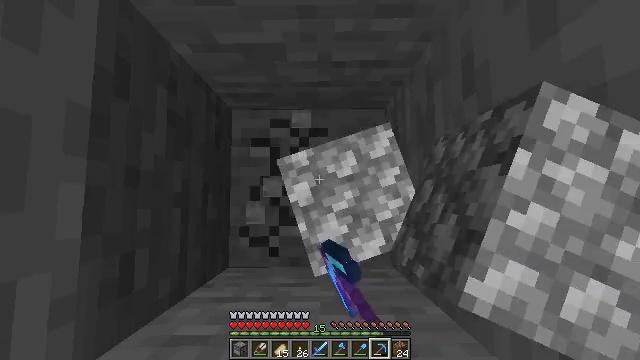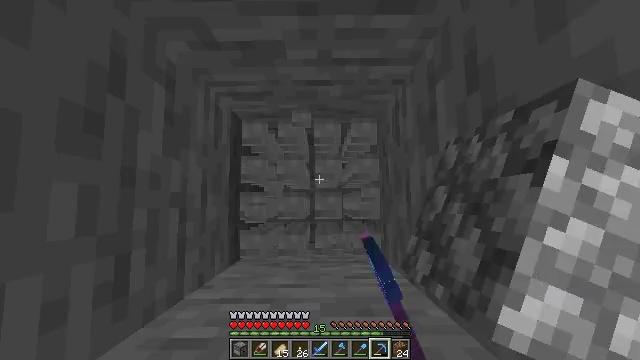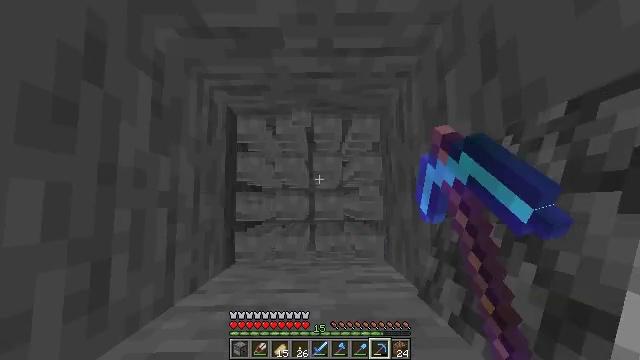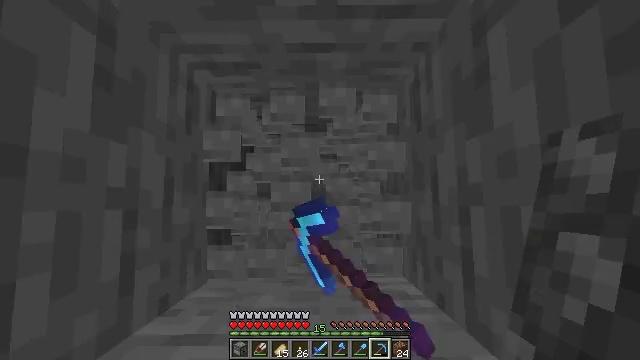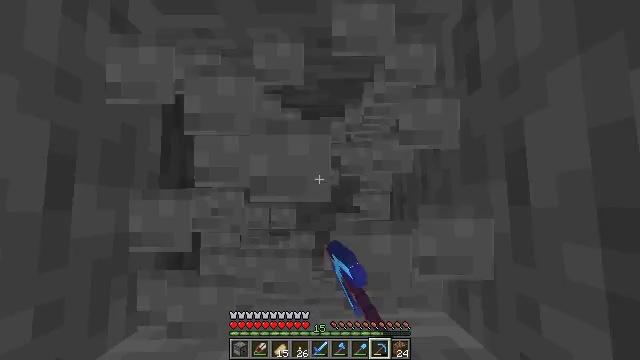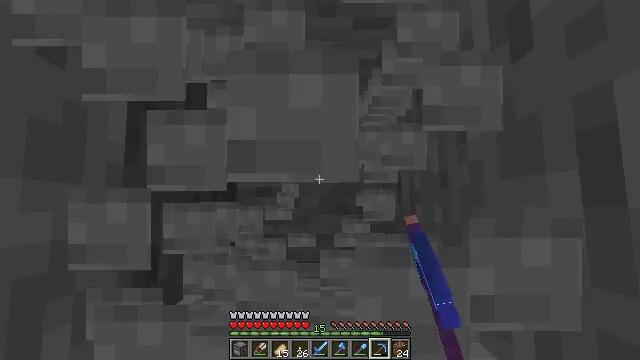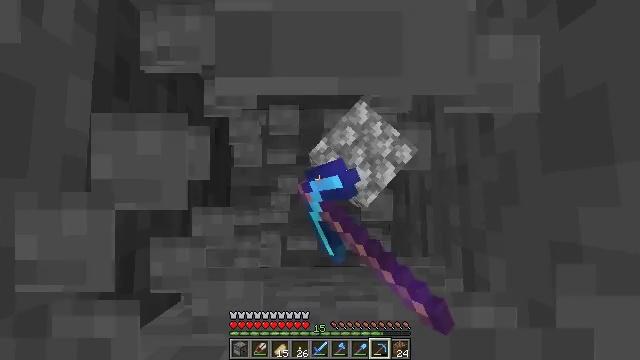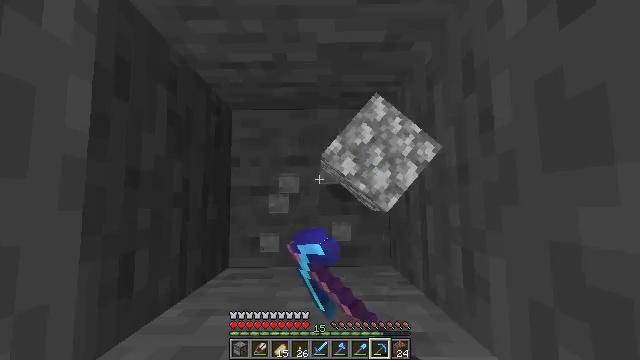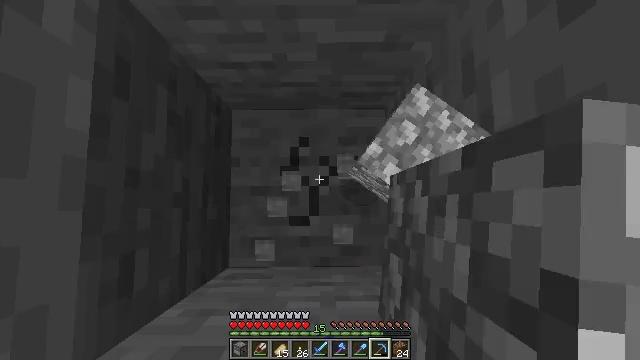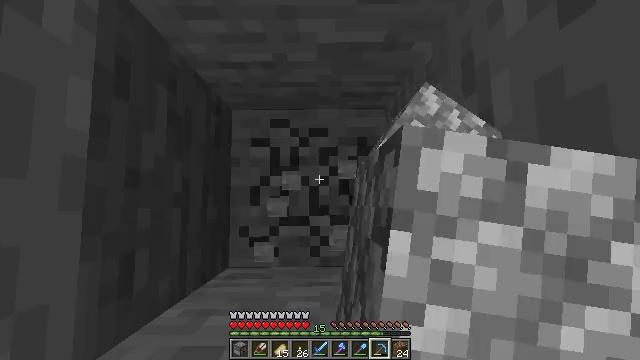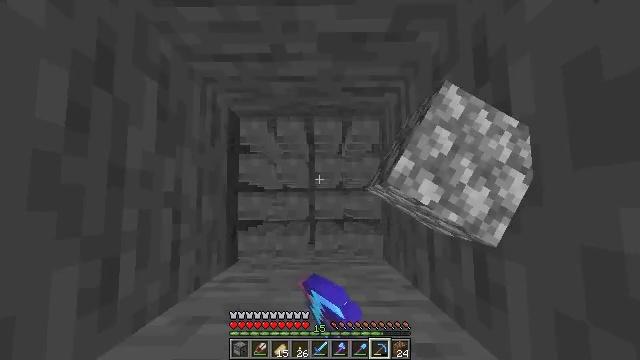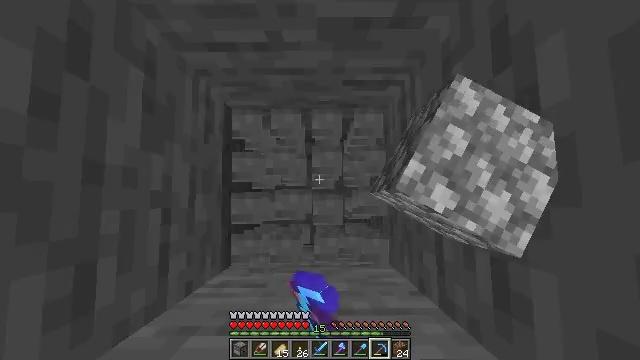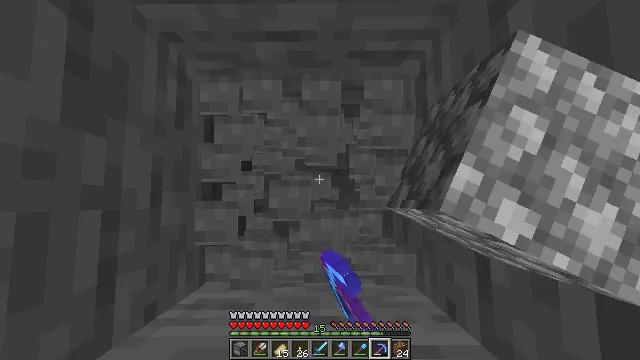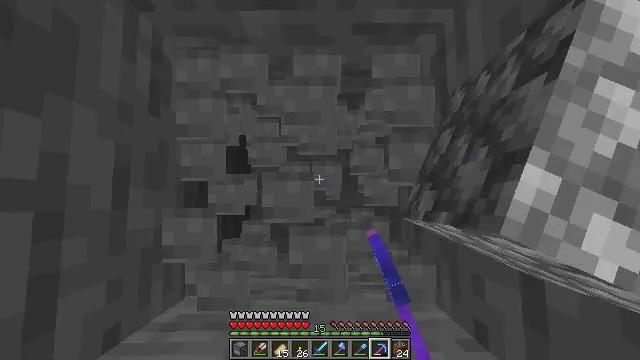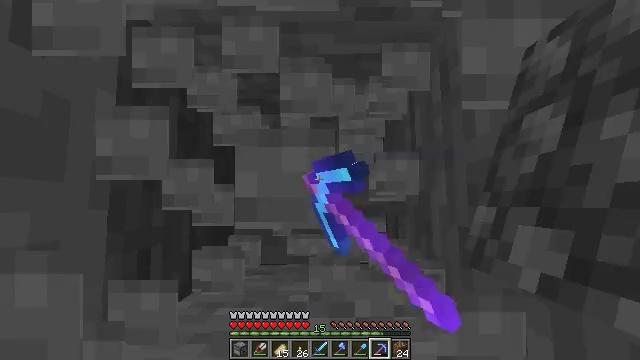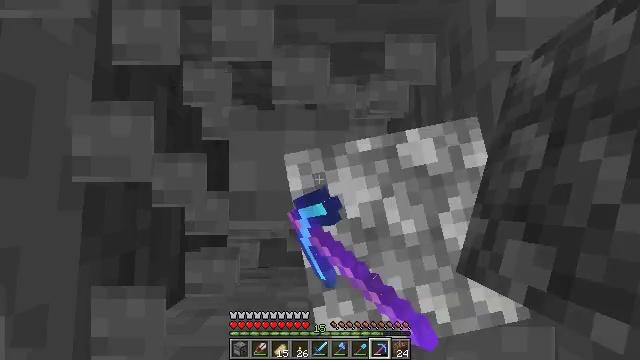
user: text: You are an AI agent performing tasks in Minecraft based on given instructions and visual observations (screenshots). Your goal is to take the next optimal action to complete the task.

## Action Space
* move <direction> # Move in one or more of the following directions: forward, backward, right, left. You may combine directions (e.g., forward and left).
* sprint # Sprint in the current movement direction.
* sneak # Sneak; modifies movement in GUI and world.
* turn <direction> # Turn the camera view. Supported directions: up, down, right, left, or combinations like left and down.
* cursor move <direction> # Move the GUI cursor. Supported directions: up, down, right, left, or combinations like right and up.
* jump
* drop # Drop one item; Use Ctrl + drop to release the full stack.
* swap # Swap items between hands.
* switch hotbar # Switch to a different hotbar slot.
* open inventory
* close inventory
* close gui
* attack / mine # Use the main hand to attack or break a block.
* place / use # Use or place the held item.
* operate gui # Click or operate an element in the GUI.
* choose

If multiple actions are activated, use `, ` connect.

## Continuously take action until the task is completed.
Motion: motion action
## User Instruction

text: Collect stone from the mine.
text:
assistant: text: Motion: attack / mine
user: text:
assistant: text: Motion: attack / mine
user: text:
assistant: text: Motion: attack / mine
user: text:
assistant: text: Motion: attack / mine
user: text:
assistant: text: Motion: attack / mine
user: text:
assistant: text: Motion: attack / mine
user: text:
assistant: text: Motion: attack / mine
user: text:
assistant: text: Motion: attack / mine
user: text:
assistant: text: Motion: attack / mine
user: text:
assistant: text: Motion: attack / mine
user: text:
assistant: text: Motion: attack / mine
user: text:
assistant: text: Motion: attack / mine
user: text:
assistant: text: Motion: attack / mine
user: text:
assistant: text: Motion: attack / mine
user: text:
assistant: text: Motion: attack / mine
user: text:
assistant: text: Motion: attack / mine
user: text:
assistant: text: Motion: attack / mine
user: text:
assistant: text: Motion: attack / mine
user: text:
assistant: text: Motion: attack / mine
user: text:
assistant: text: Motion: attack / mine
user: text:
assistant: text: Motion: attack / mine
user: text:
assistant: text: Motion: attack / mine
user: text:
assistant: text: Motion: attack / mine
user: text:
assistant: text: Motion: attack / mine